Field crop: maize
Growth stage: 2
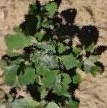
Species: chenopodium